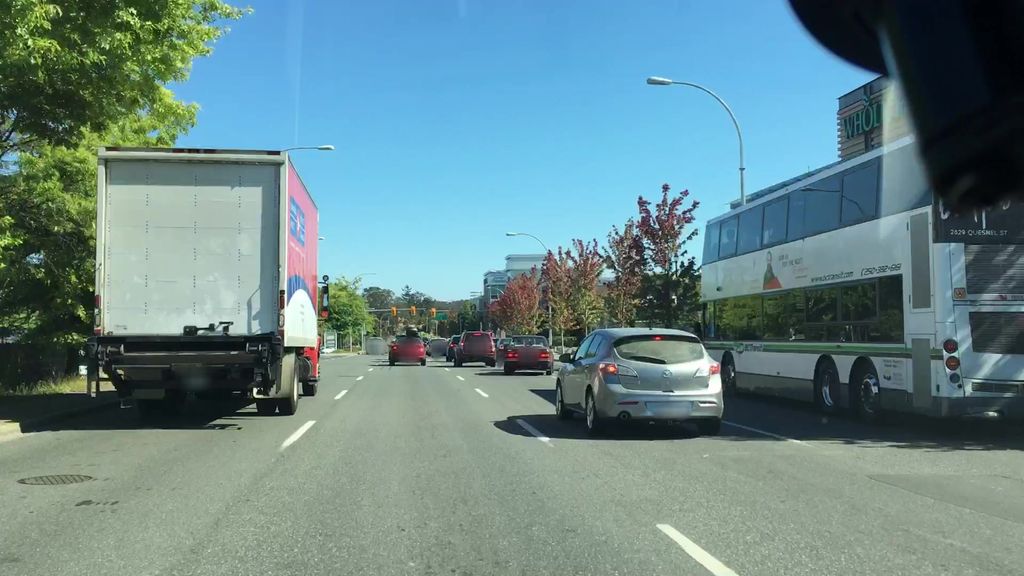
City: victoria